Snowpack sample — Loveland Pass, Silver Plume, Colorado, USA (2/11/26, 12:00 PM MST)
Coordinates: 39.663, -105.886
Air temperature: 35 °F
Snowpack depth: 82 cm
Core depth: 30 cm
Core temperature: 28.4 °F
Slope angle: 13°, slope face: 12°
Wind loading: high
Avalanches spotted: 1
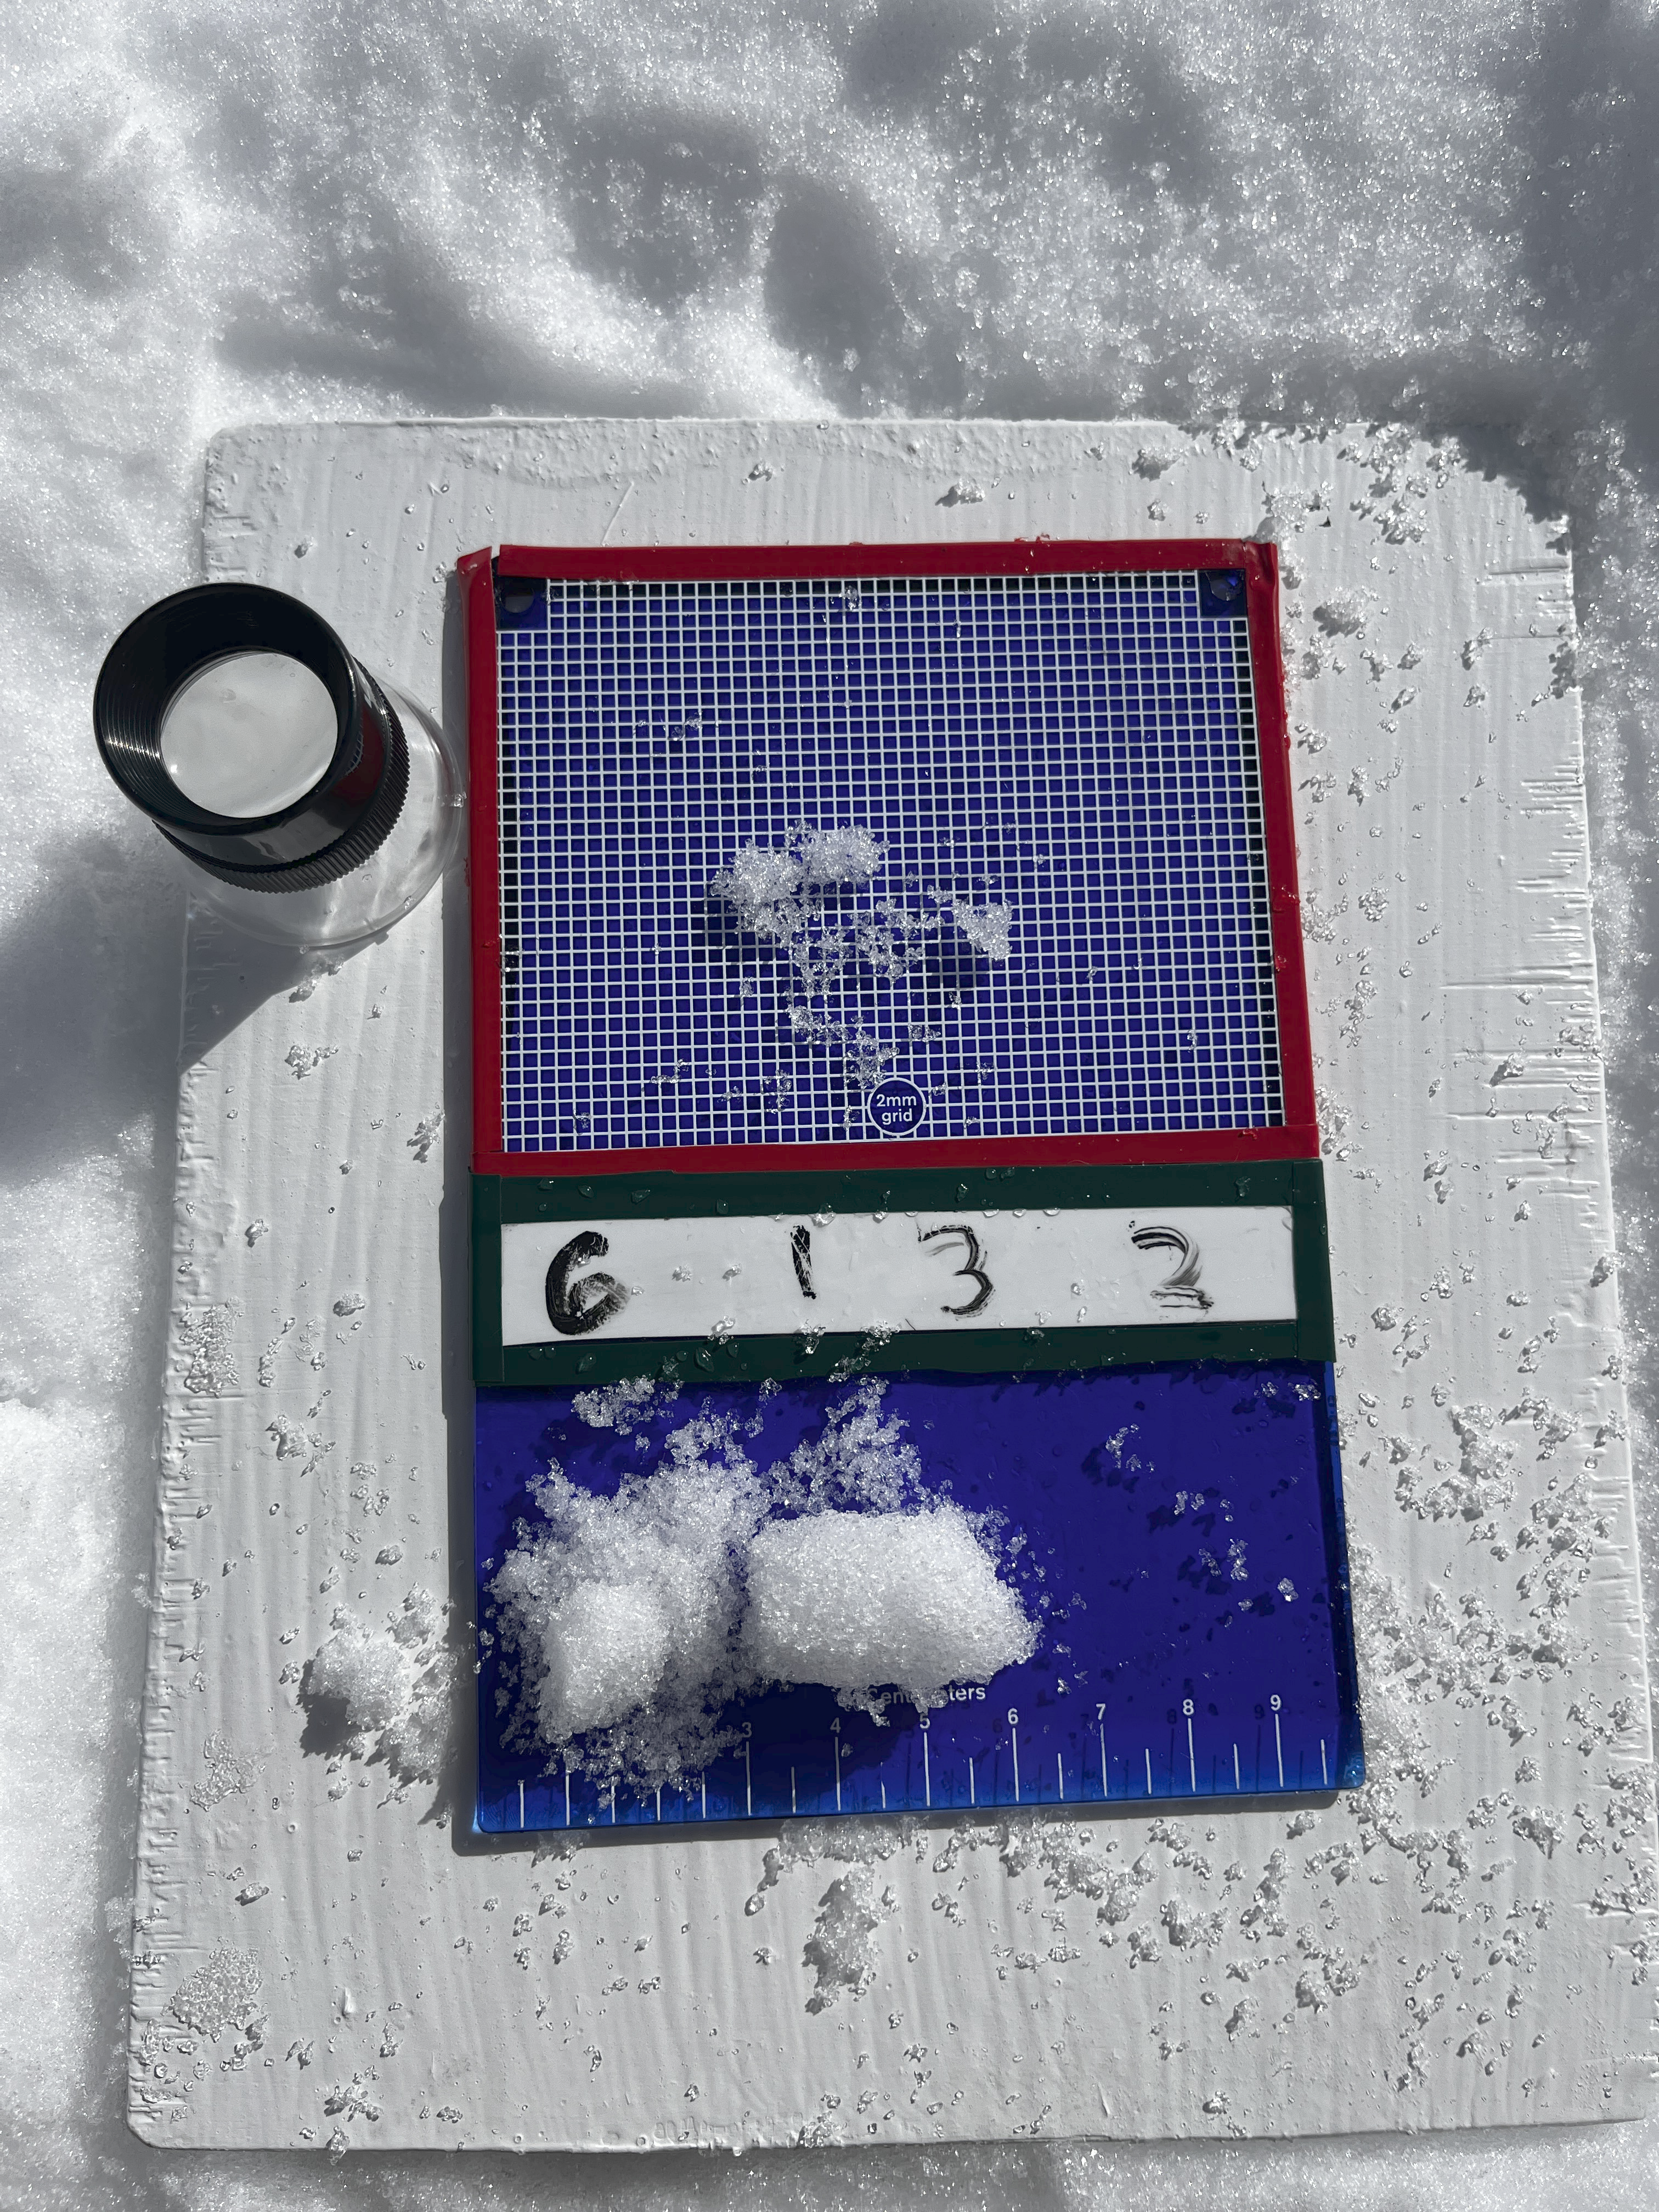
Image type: crystal_card
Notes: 1 small avalanche spotted on the north side of the bowl, lots of wind loading